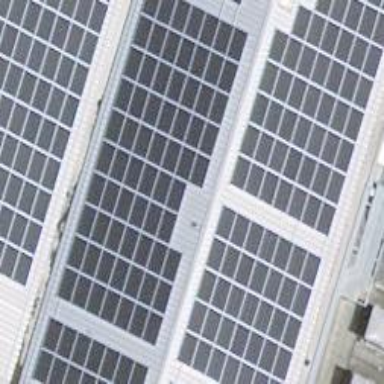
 consisting of solar photovoltaic panels."